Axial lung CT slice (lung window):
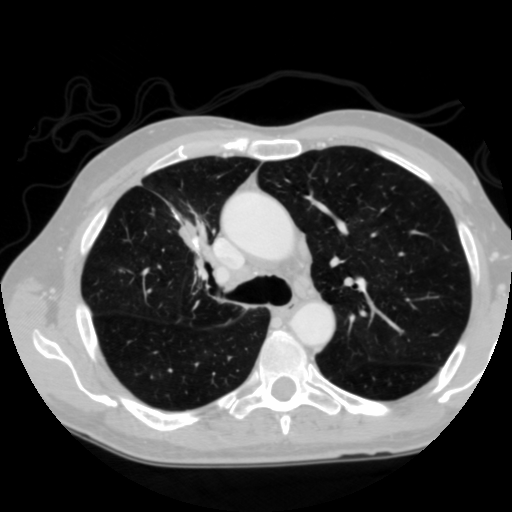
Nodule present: no